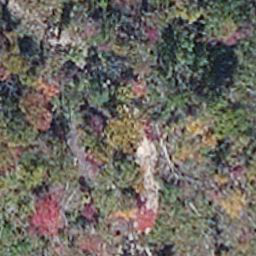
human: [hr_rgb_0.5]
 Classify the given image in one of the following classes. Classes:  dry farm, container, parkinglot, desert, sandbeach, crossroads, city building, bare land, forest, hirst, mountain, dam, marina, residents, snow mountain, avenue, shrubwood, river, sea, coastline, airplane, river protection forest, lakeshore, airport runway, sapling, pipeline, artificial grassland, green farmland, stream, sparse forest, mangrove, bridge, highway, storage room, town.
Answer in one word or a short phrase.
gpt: mangrove